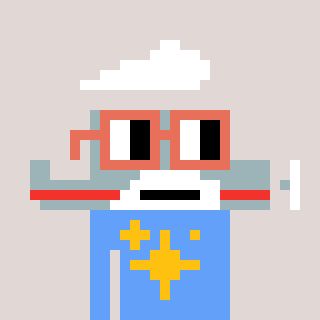
a pixel art character with square orange glasses, a plane-shaped head and a blue-colored body on a warm background